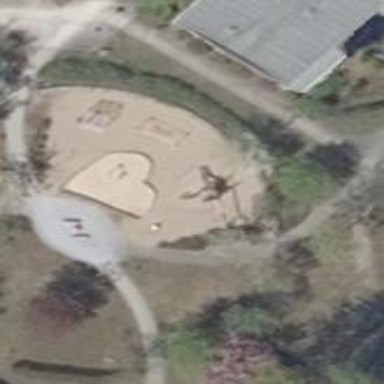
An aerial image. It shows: Playground area for leisure land.